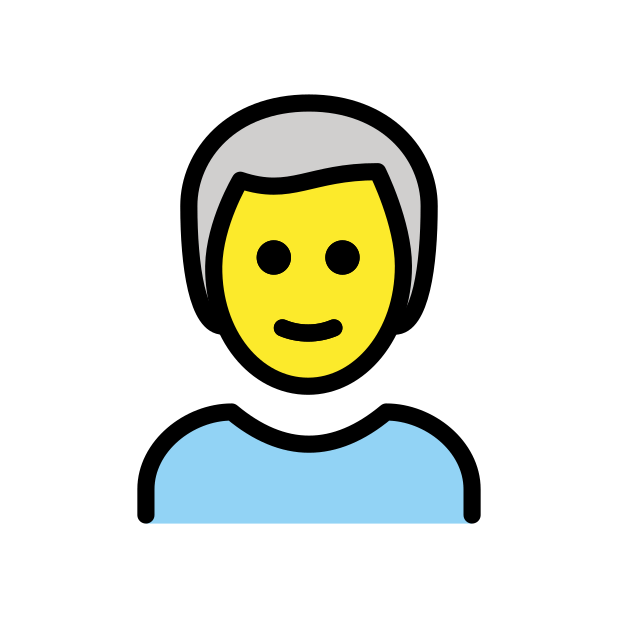
man: white hair